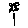
Label: flower